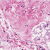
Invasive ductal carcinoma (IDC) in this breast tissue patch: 0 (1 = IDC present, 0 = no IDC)